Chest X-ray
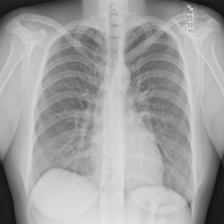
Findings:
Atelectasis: negative
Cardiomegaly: negative
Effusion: negative
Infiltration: negative
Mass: negative
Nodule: negative
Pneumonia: negative
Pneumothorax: positive
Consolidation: negative
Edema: negative
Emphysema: negative
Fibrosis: negative
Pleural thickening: negative
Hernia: negative